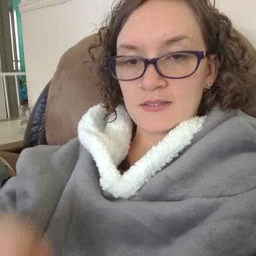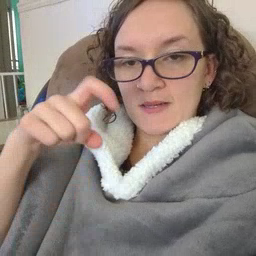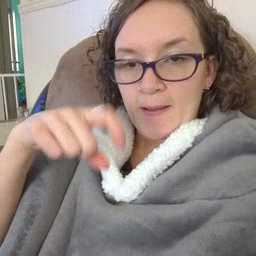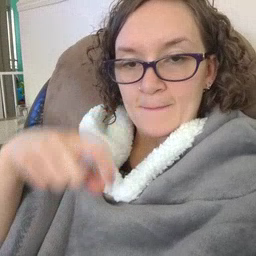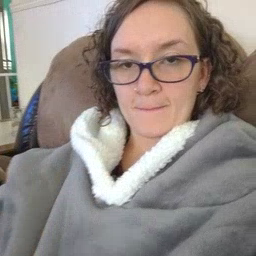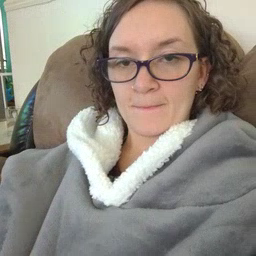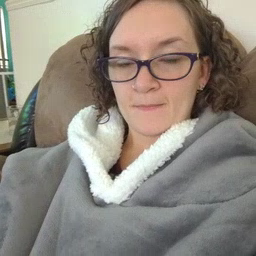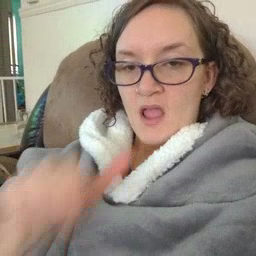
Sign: time